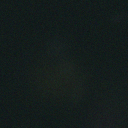
Screen state: off